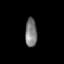
Tissue: lung
Cell type: Epithelial cells
Senescence score: 0.2114
Nuclear area (px): 330
Mean DAPI intensity: 124.03